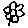
Label: flower